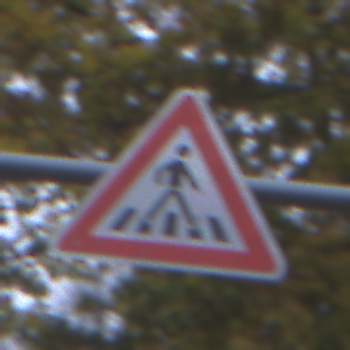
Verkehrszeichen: FussgaengerueberwegLinks
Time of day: MorningAfternoon
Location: Outdoor (Urban)
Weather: Overcast
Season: NotSpecified
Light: Natural